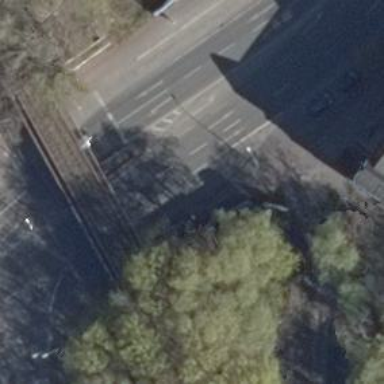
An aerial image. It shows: Shelter for public transport.